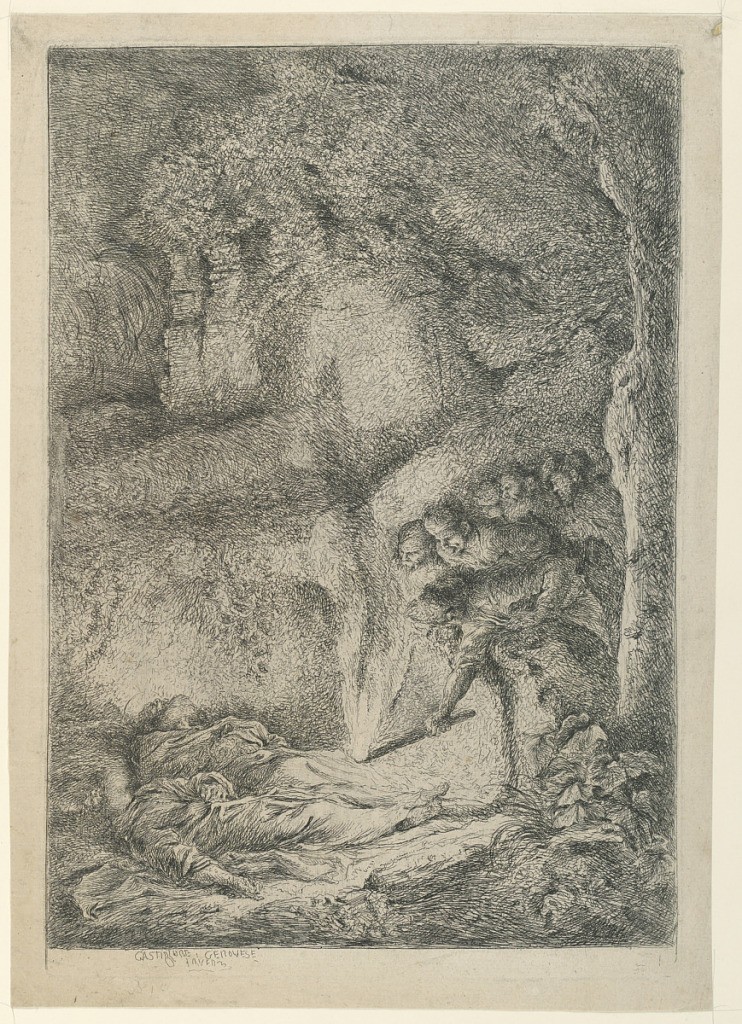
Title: The Finding of the Bodies of St. Peter and St. Paul
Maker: Giovanni Benedetto Castiglione, Italian, 1609–1664
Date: ca. 1660
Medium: Etching on paper
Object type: Print
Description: Interior of a cave. Group of figures at right, one holding a torch towards the ground. At lower left, the bodies of the saints.